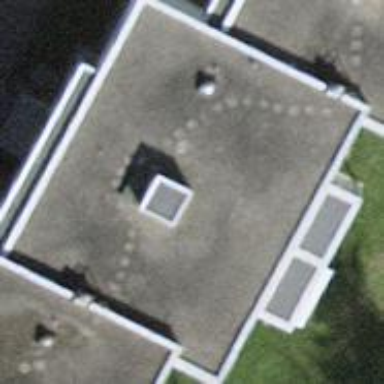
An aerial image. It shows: Building with flat roof.